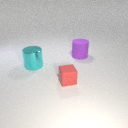
large purple rubber cylinder to the right of small red rubber cube